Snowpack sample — Loveland Pass, Silver Plume, Colorado, USA (2/11/26, 12:00 PM MST)
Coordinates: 39.663, -105.886
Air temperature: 35 °F
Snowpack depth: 82 cm
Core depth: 40 cm
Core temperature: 23 °F
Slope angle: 13°, slope face: 12°
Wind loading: high
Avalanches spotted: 1
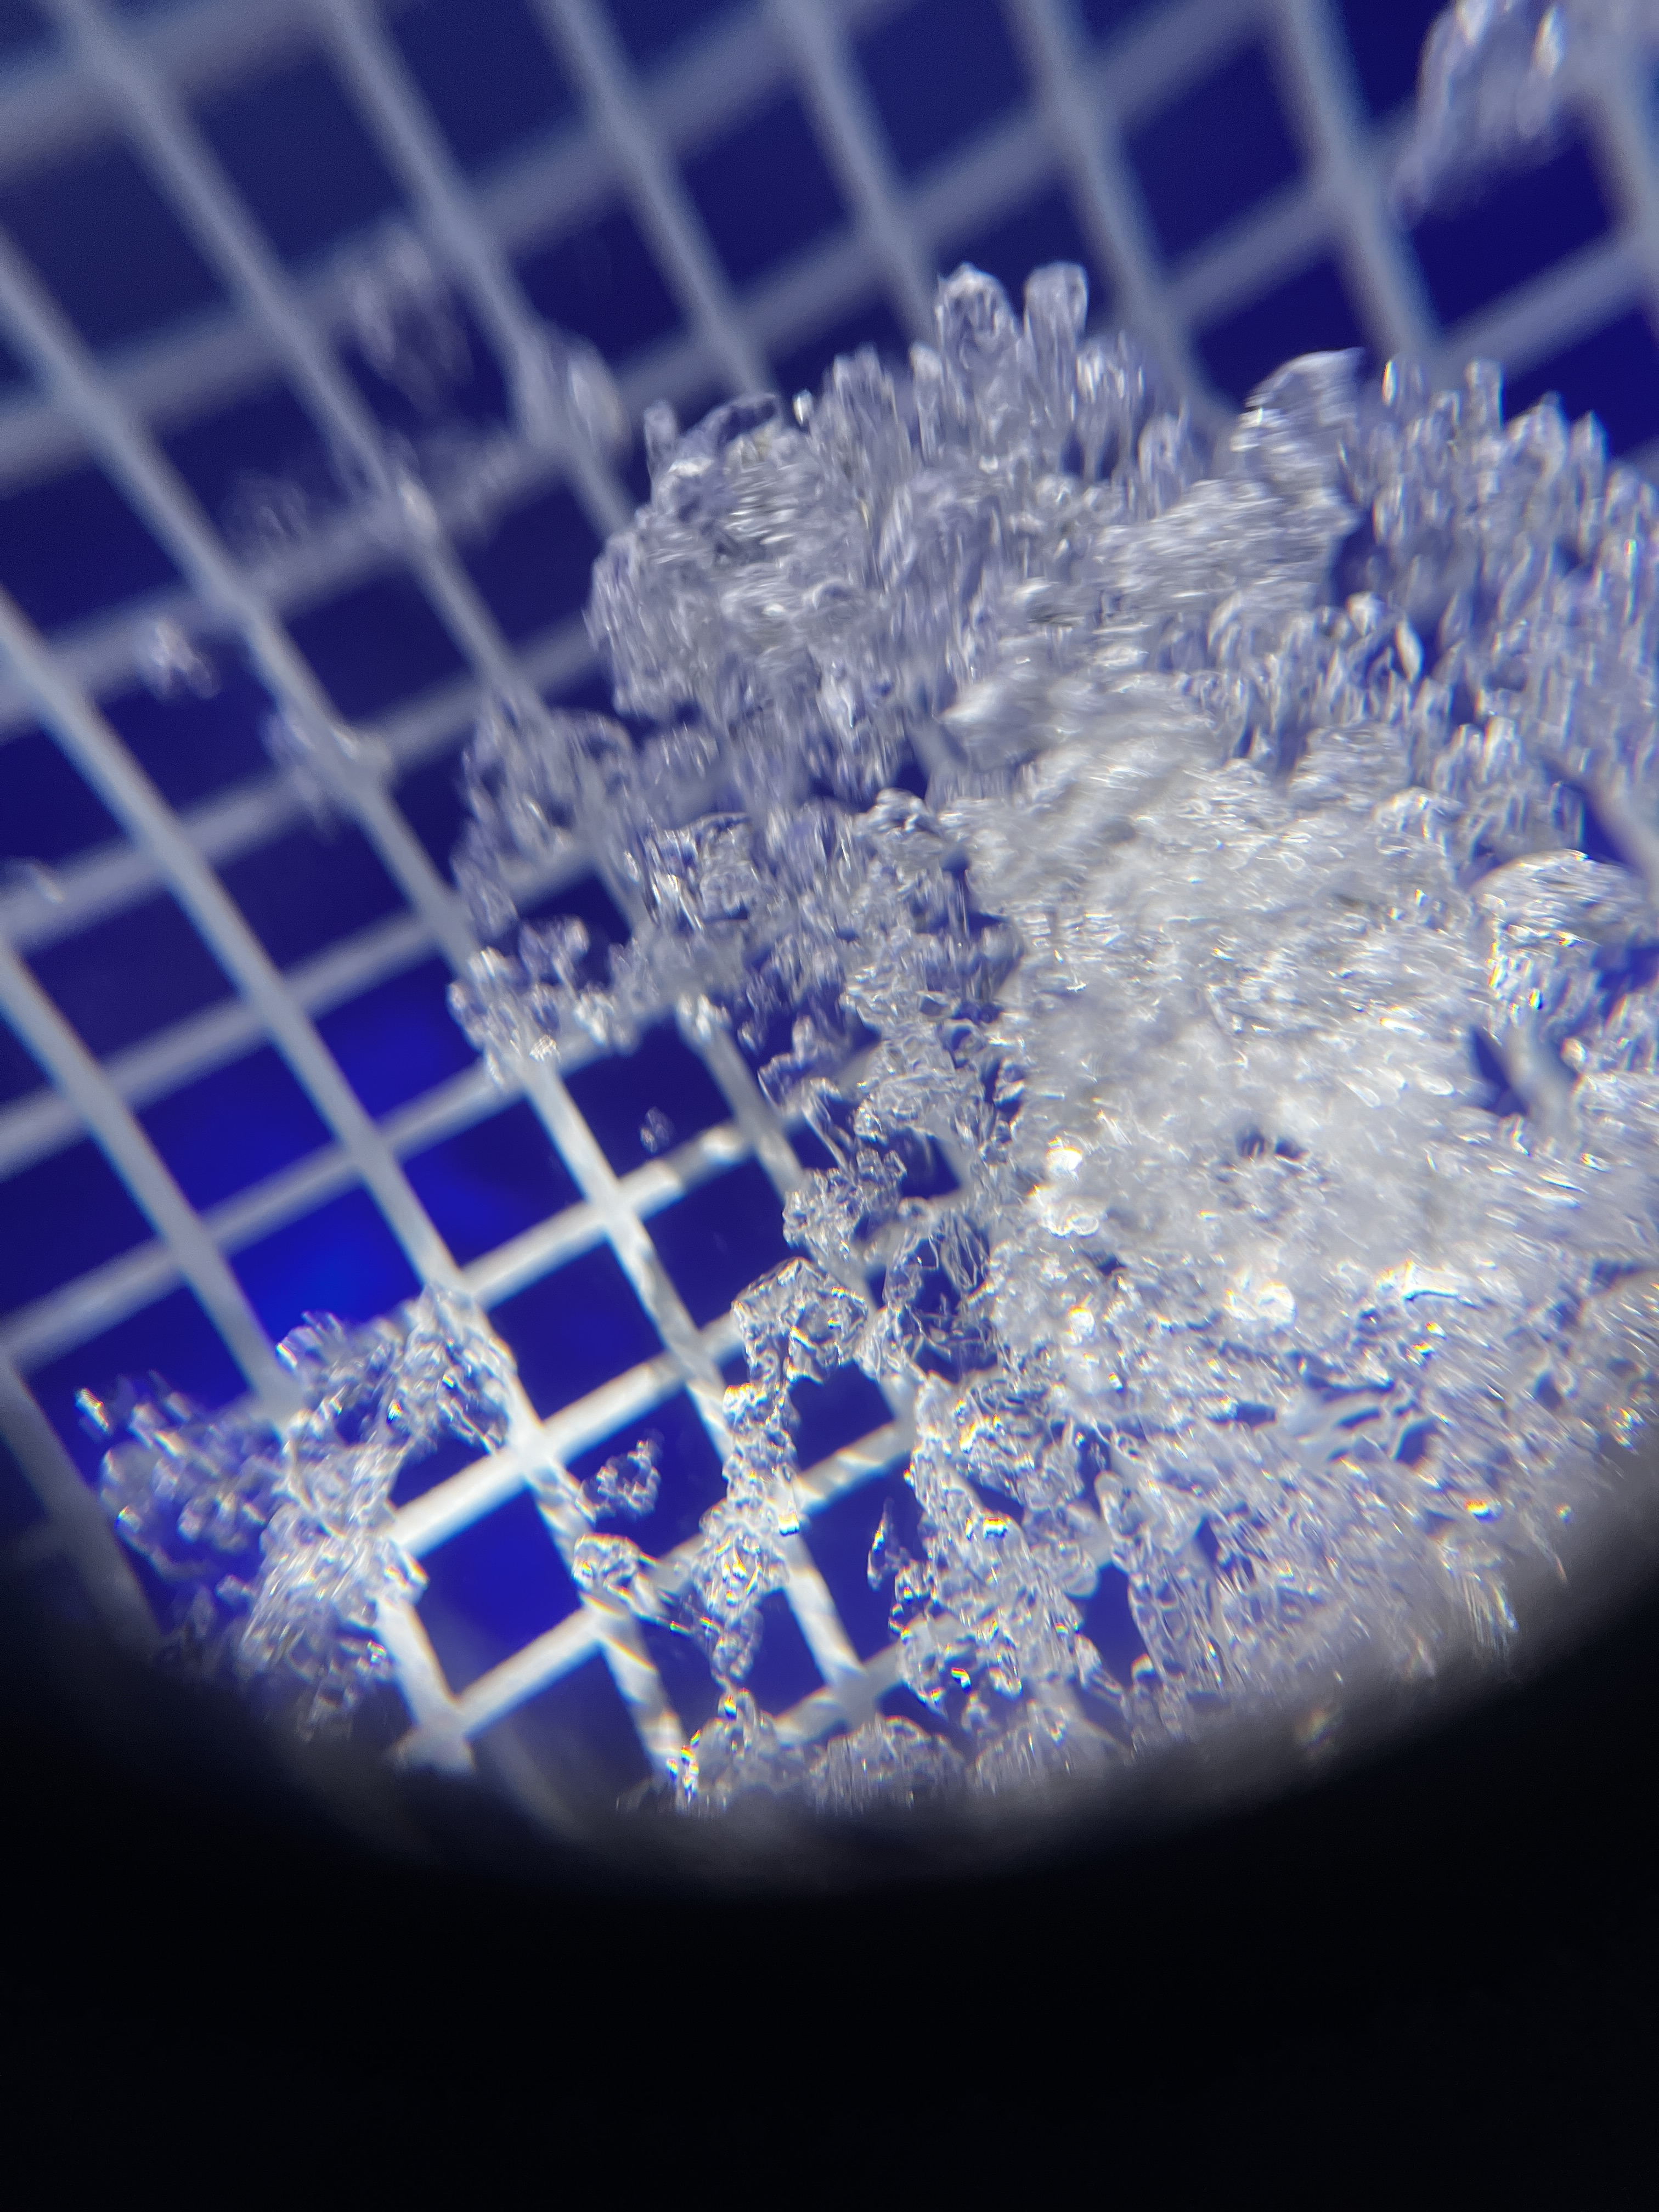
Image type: magnified_profile
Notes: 1 small avalanche spotted on the north side of the bowl, lots of wind loading